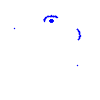
Particle: proton